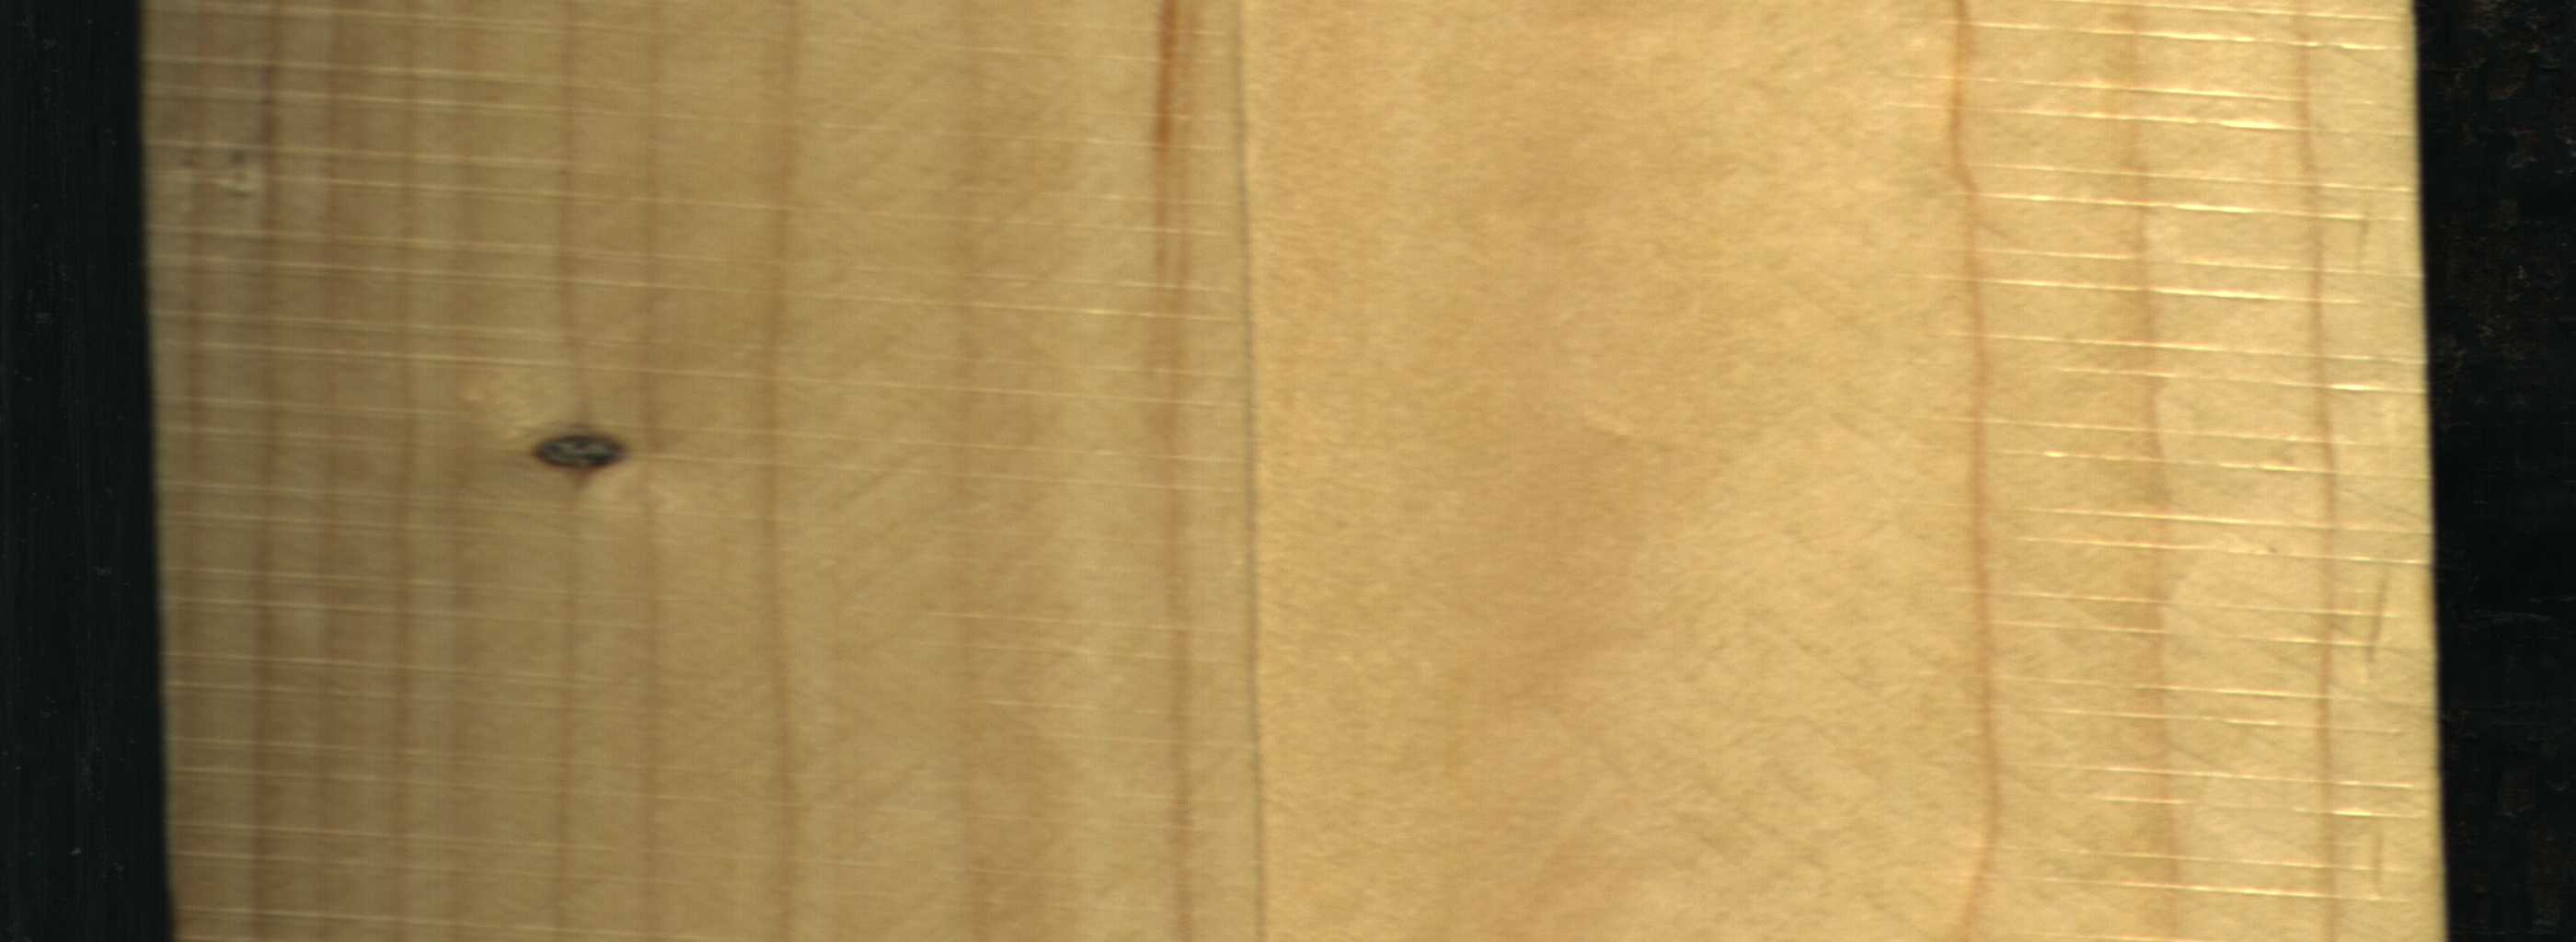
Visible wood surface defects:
resin
Live_Knot